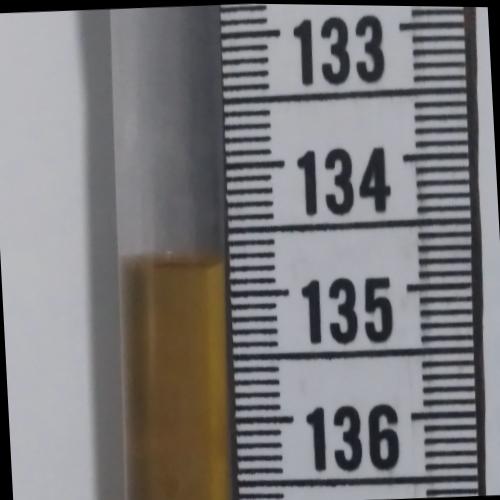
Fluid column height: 134.8 cm